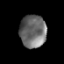
Tissue: prostate
Cell type: T cells
Senescence score: 0.2928
Nuclear area (px): 848
Mean DAPI intensity: 108.492